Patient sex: M
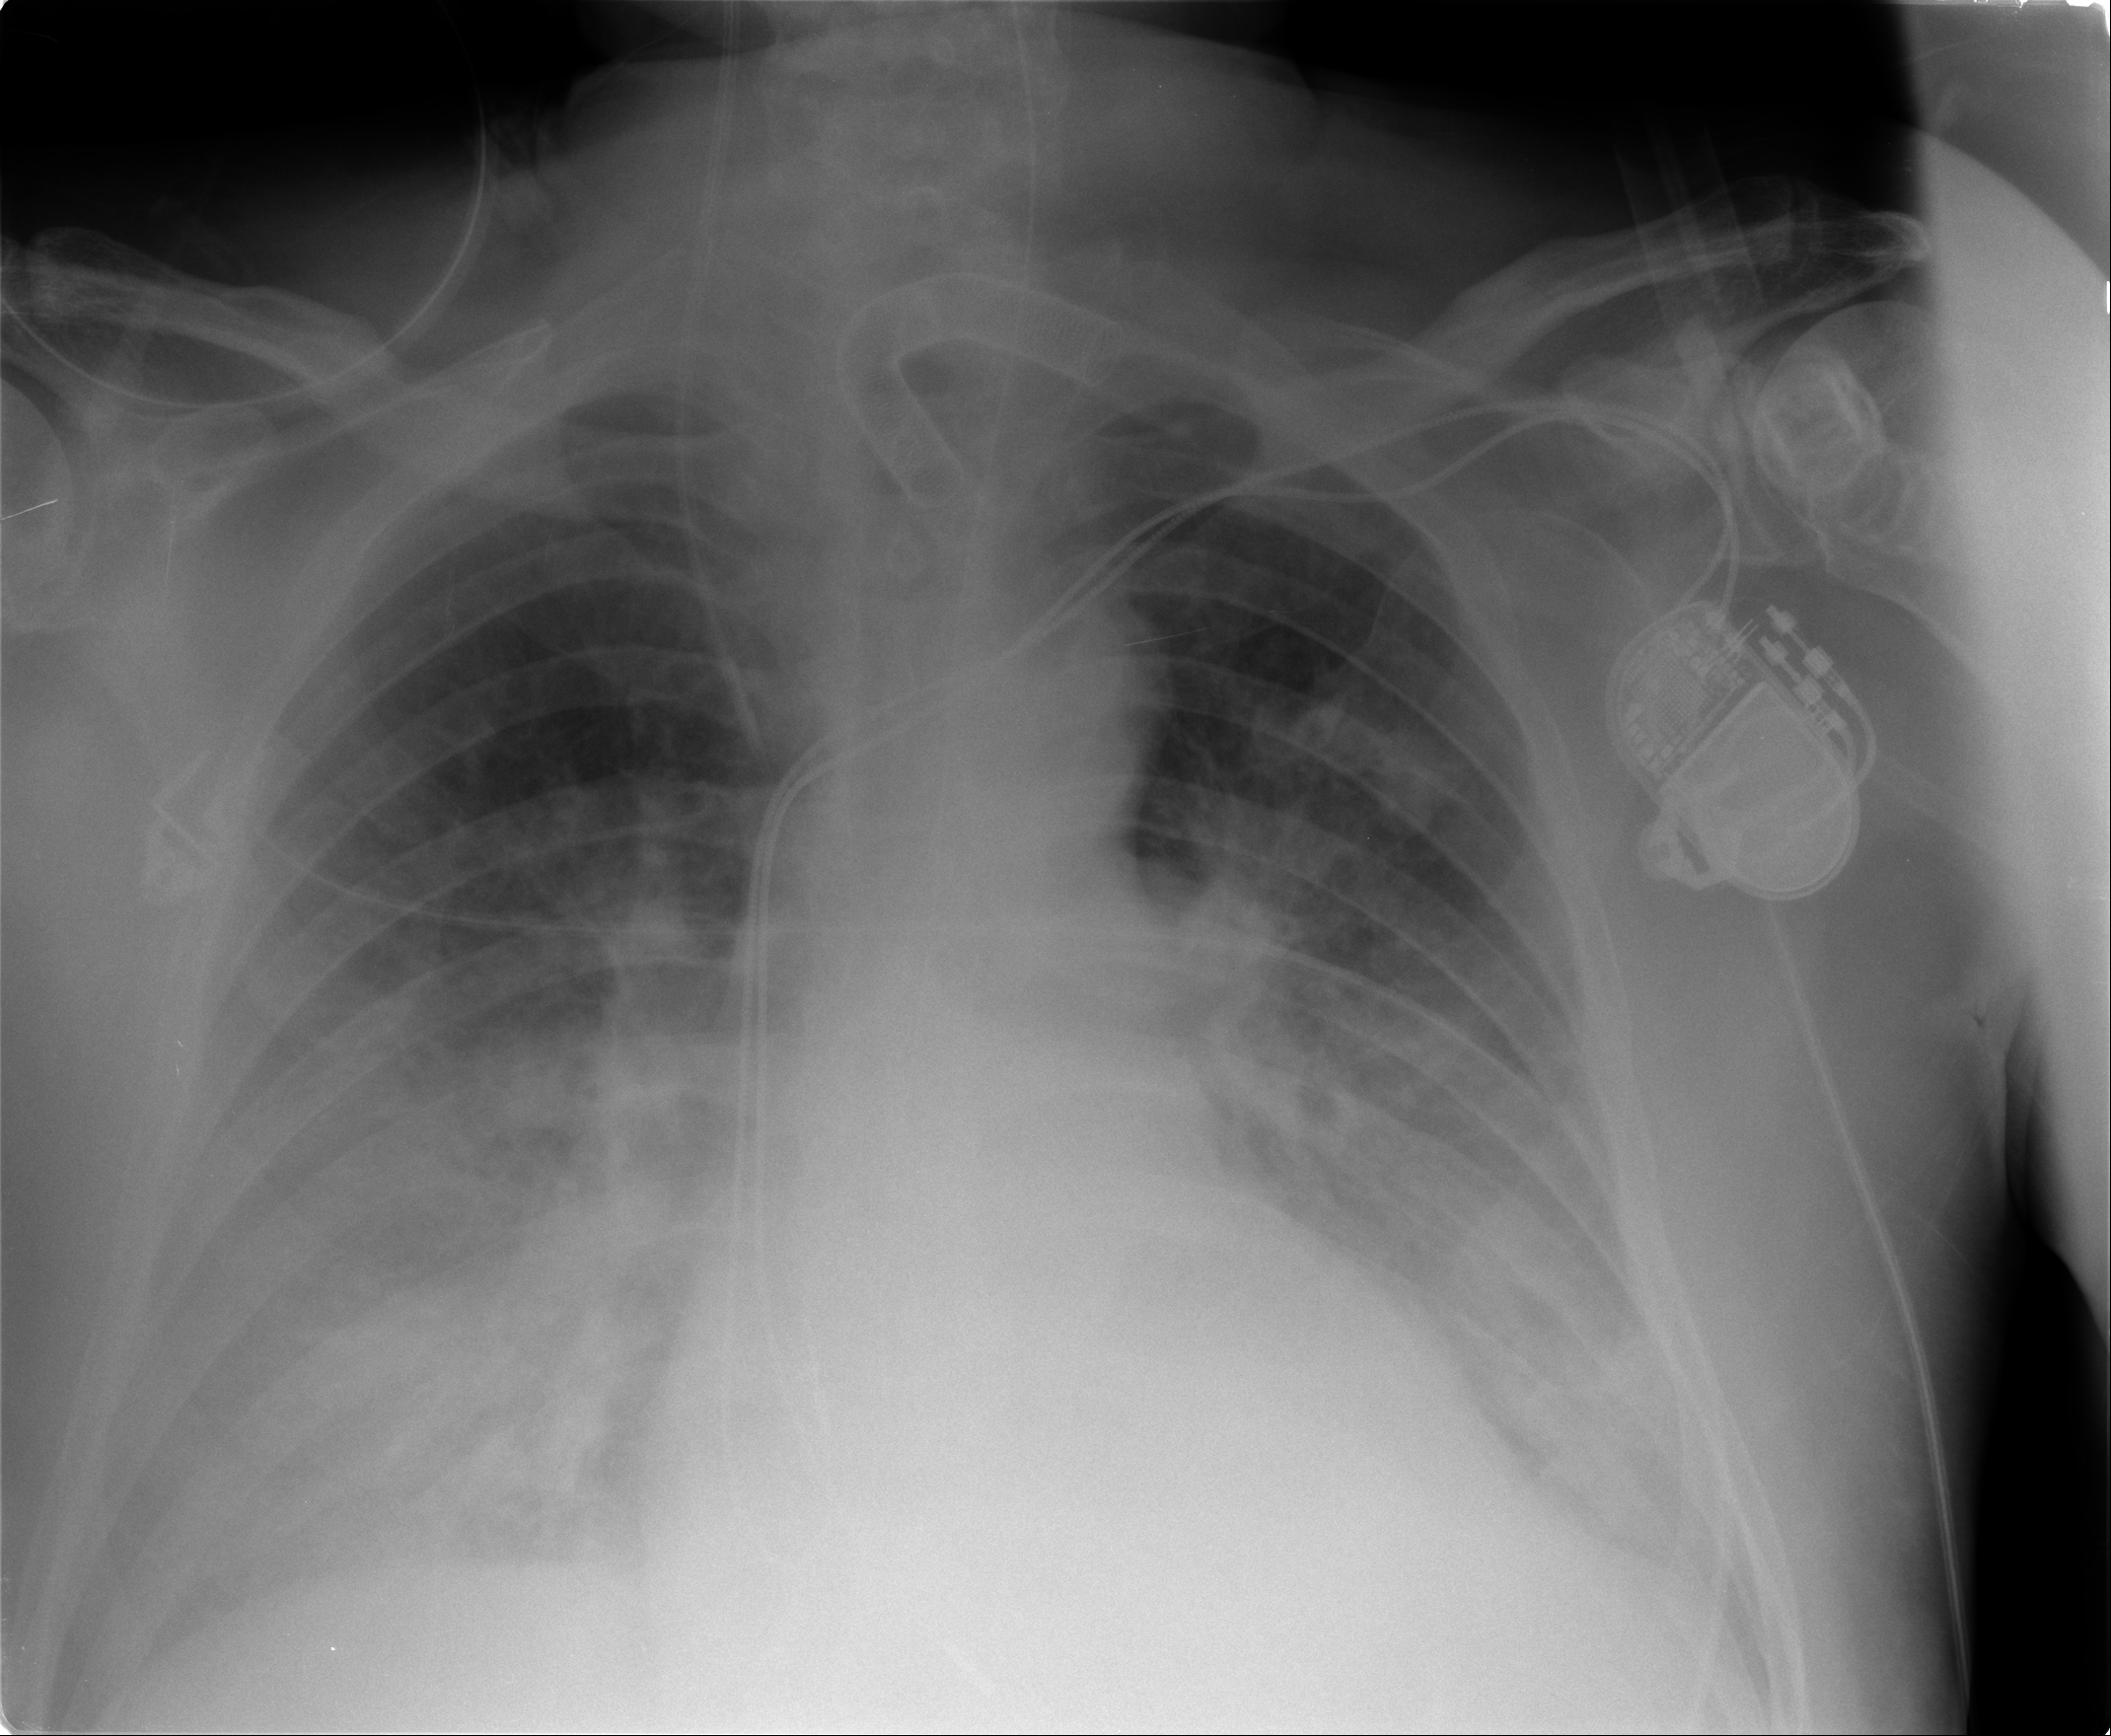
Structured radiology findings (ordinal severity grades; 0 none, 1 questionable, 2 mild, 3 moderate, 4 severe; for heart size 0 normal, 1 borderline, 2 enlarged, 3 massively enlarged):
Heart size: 0
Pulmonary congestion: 2
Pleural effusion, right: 2
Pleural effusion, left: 2
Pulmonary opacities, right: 3
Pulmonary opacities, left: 3
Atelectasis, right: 3
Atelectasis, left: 3